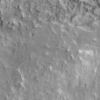
Label: not_dusty